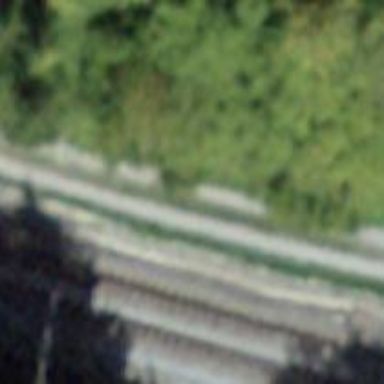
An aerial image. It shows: Retaining wall.